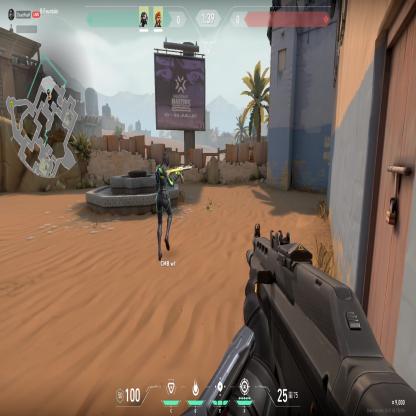
Label: teammate